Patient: sex F, age 65
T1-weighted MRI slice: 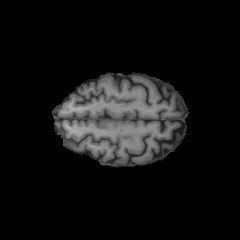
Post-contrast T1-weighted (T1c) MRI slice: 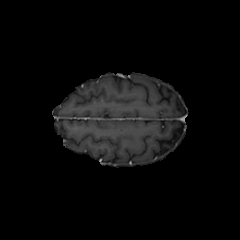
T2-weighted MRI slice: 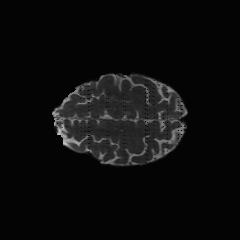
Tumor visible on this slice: no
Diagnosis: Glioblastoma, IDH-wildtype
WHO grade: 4